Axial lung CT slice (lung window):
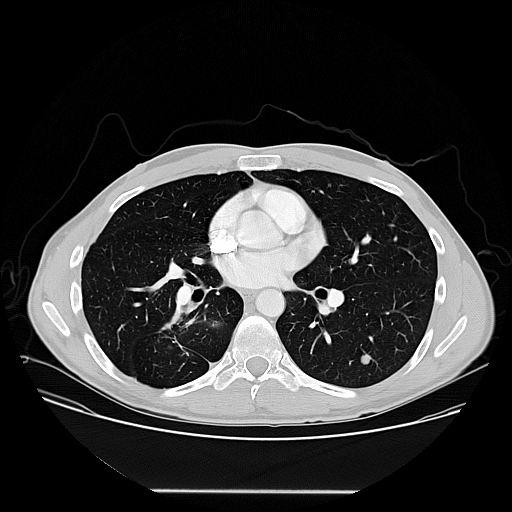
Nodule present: yes
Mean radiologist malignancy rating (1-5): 3.25